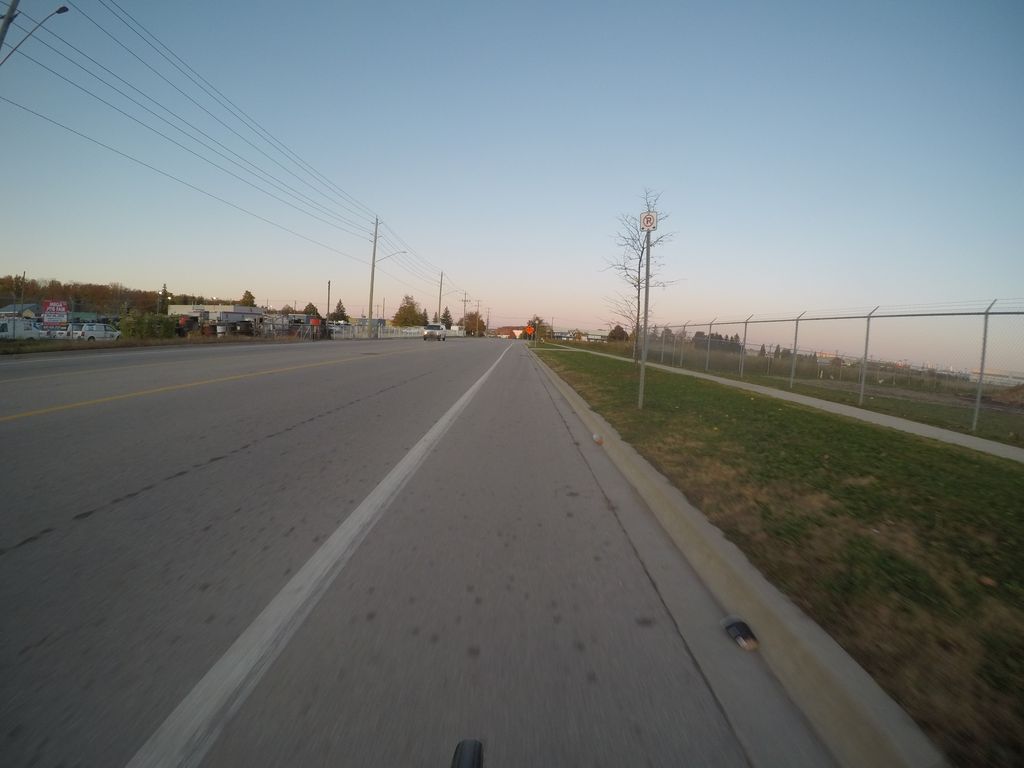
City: kitchener-waterloo